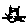
Label: cat